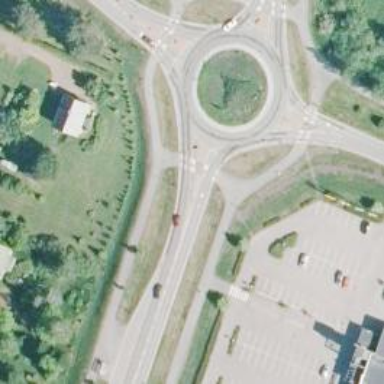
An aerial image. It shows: Island crossing on the road.